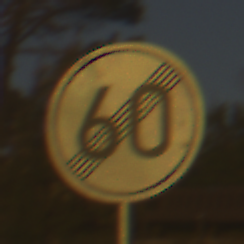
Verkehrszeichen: EndeGeschwindigkeit60
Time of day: SunriseSunset
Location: Outdoor (RoadRail)
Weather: PartlyCloudy
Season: NotSpecified
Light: Natural